Aerial crown-view tile of a tropical tree (Barro Colorado Island, Panama), acquired 20241216:
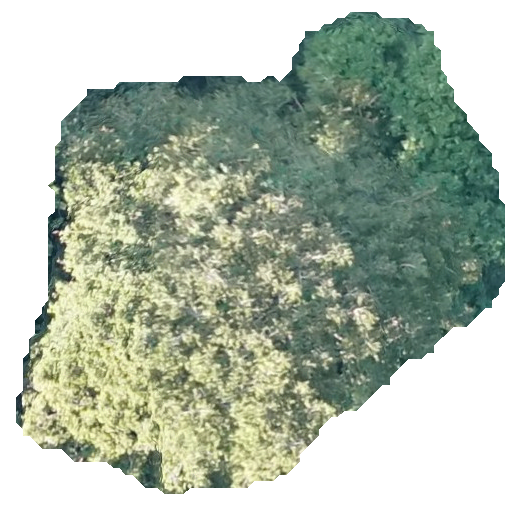
Species: Virola surinamensis
GBIF accepted scientific name: Virola surinamensis
Crown area: 236.215 m²